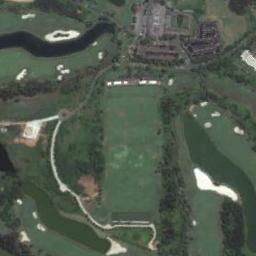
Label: golf_course